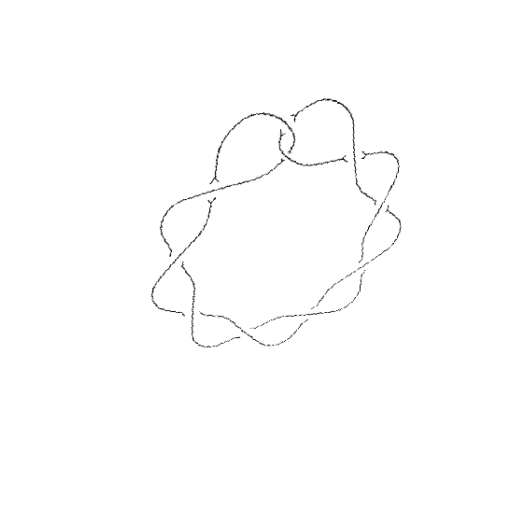
Crossing number: 10